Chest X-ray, AP view. Patient: 54 years old, sex F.
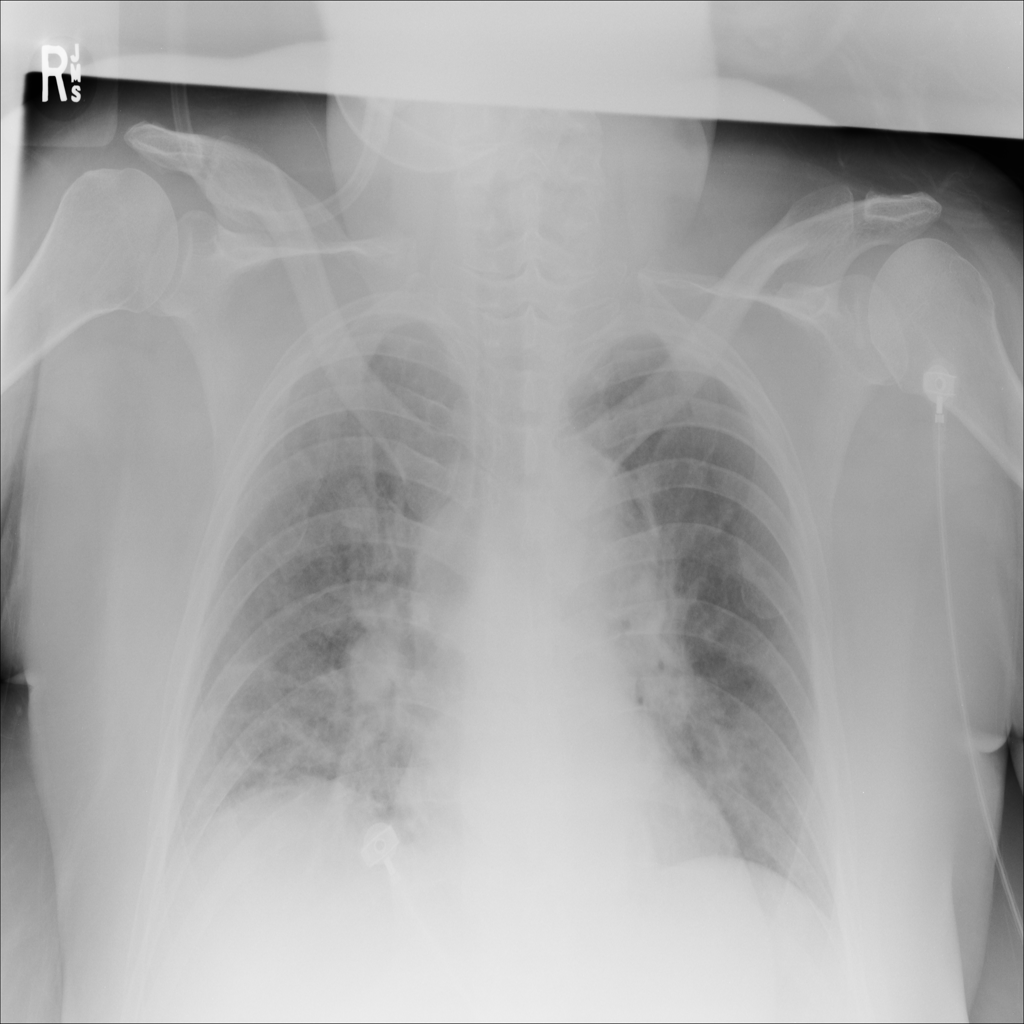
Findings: Atelectasis